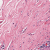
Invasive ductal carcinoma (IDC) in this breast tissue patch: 0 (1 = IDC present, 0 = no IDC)